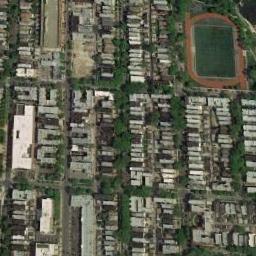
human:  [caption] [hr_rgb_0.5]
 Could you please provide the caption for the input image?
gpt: A track and field is built in the middle of a residential area, Surrounded by a lot of vegetation .

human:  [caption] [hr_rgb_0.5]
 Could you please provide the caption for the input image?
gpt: There are many buildings next to the ground track field .

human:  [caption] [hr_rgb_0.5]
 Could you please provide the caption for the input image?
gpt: The ground track field is surrounded by some trees and lots of houses arranged neatly .

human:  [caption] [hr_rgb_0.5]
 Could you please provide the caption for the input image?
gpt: There are many buildings beside the ground track field with a red track .

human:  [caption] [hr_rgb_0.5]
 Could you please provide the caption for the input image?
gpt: The green space inside the track is worn .